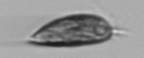
Label: Prorocentrum_triestinum